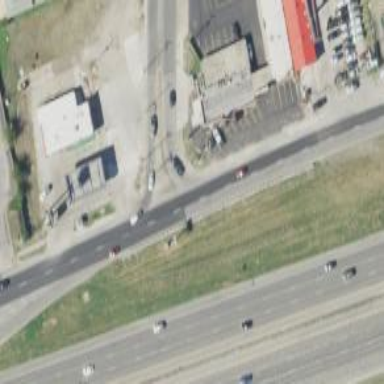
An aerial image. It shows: Secondary road with frontage road.